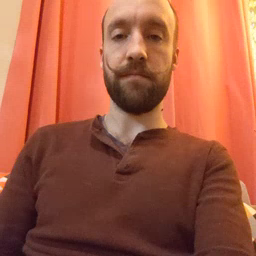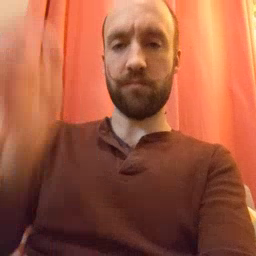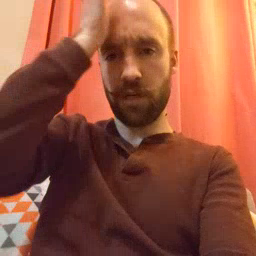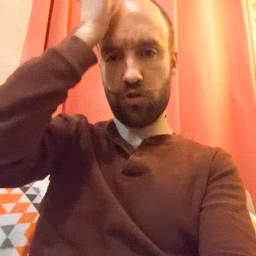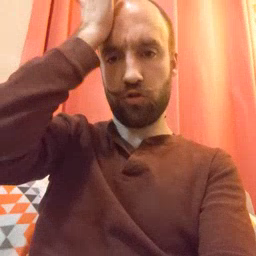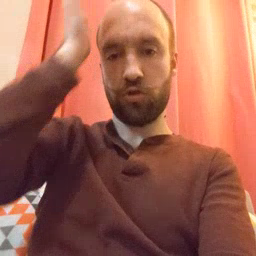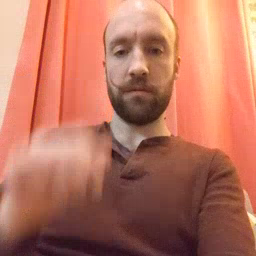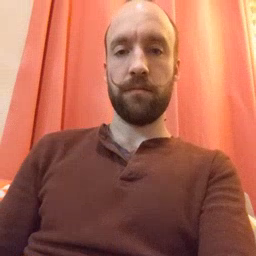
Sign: garbage